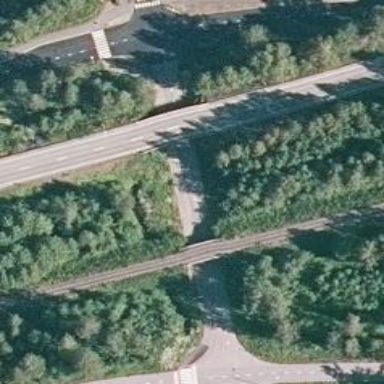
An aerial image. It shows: Bridge carrying continuous railway rails.